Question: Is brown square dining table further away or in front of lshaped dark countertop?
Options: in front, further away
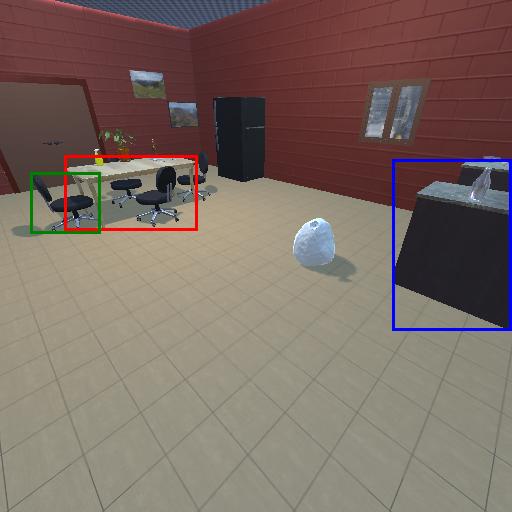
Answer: in front